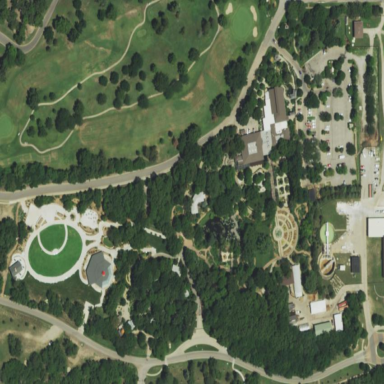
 popular attraction that is classified as leisure land."